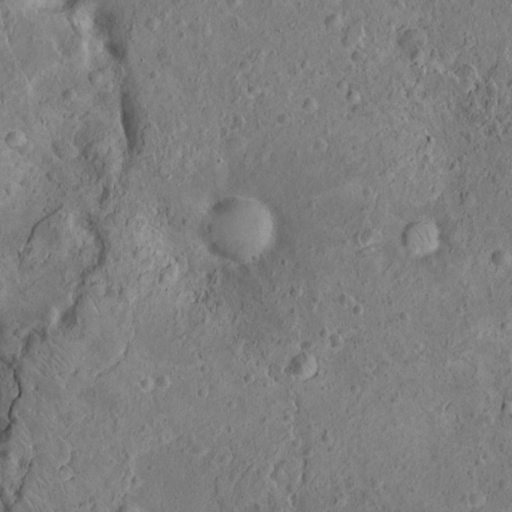
Classes present: Background, Cone